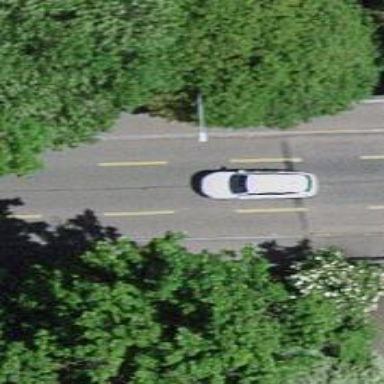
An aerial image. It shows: Tertiary road with asphalt surface crossing bridge. The road has designated cycle lane.